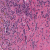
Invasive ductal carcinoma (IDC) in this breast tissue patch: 0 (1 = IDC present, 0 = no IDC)